Field crop: maize
Growth stage: 1
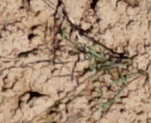
Species: lolium